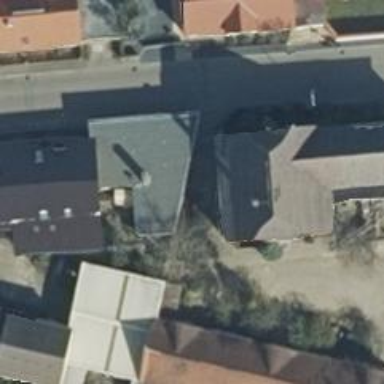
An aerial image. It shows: Residential building.